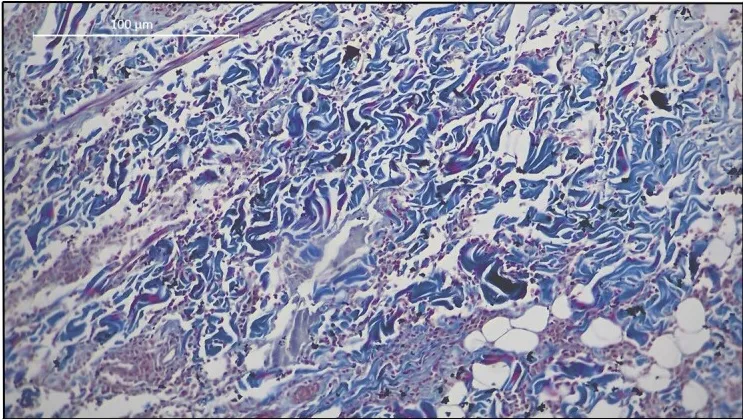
Microscopy showing positive Masson's trichrome staining for collagen fibers in blue. Representing tissue fibrosis after chemotherapy with Vincristine. Staining by Masson's trichrome, at 20x objetive.
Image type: pathology (masson_trichrome)